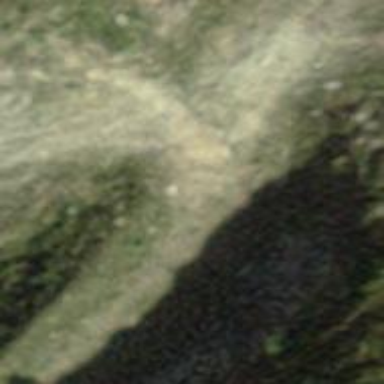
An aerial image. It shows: Gravel track road.